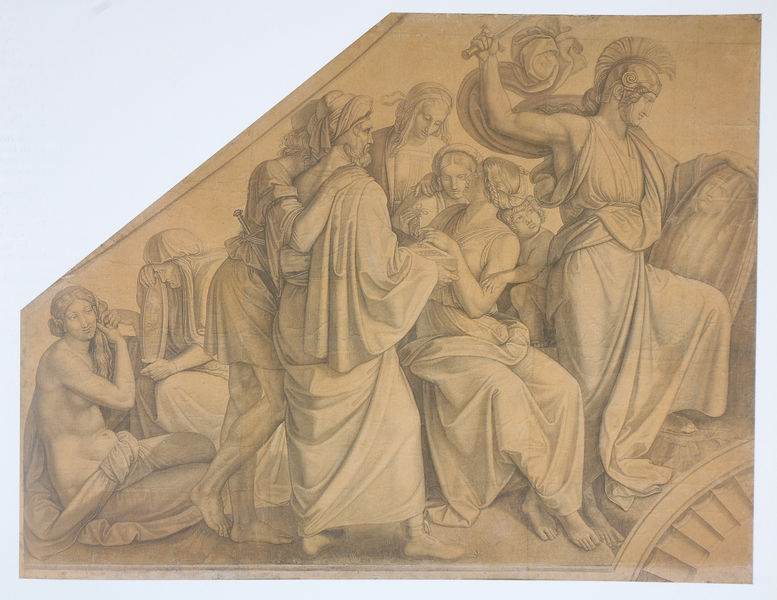
Titel: Odysseus entdeckt Achill unter den Töchtern des Lykomedes
Künstler: Peter Cornelius
Standort: Berlin
Institution: Alte Nationalgalerie
Schlagwörter: akt, felsen, gemälde, gott, gruppe, held, kampf, kämpfer, mann, nackt, schatten, umhang, weiß, frauen, gelb, komposition, menschen, ocker, sitzen, ausschnitt, braun, frau, frisur, licht, männer, schwarz, skizze, szene, zeichnung, tuch, bart, kappe, arm, bibel, blass, diener, falten, geschichte, halten, historie, kleidung, mensch, mord, stein, tot, trauer, bild, spiegel, gewand, haare, mantel, tücher, gewänder, kind, klassizismus, vater, kinder, rund, federbusch, relief, füße, papier, ecke, fassade, alter mann, giebel, grafik, vergilbt, ausdruck, figuren, rad, romantik, krieg, querformat, schlacht, treppe, wehen, historienbild, dekoration, falte, zopf, detail, kraft, wandmalerei, muse, faltenwurf, knie, flechten, schild, alter, antike, abschied, weinen, wirbel, schwert, soldat, bleistift, helm, entwurf, mythologie, göttin, sieg, zwickel, rom, karton, fries, römer, trost, gesims, antik, elend, griechen, götter, toga, griechisch, sage, hingabe, krieger, griechenland, umhänge, fresko, töten, apoll, odysseus, turban, athene, gottheiten, minerva, heroisch, schwur, weise, fresco, tränen, aufstieg, römisch, athena, kriegerin, steigen, pallas athene, frauengruppe, tympanon, getönt, vorzeichnung, winkel, horatier, treppenaufgang, panteon, planung, staffelung, siegesgöttin, beraten, figurengruppe, weinende, kindermord, totschlag, romantiker, episode, aufbuch, bauvorlage, bekleidet, führerin, krqft, mythe, peplos, schert, zeichnung auf karton, soiegel, opfern, helenisch, er, normales leben, krieher, helenen, bepsrechung, neun personen